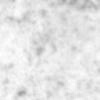
Label: no_change